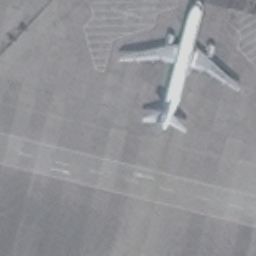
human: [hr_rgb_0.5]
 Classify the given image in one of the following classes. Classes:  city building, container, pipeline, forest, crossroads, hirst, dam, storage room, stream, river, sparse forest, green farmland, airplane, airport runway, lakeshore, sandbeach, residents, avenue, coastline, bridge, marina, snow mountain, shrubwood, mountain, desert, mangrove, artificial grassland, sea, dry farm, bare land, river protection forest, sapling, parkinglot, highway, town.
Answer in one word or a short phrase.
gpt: airplane